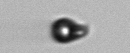
Label: bead